Question: Here is what is happening

I cant figure out why the titles in the columns are appearing twice like that. I have the same code on other pages and it does not do this.
'''
var $table = $('#table-javascript').bootstrapTable({
method: 'get',
url: 'bootstrap_database_email_history.php',
height: 300,
cache: false,
striped: true,
pagination: true,
search: false,
pageSize: 20,
pageList: [20, 40, 60, 100, 200],
minimumCountColumns: 2,
clickToSelect: true,
columns: [{
field: 'date',
title: 'Date',
align: 'left',
width: '100'
},{
field: 'email',
title: 'Email',
align: 'left',
width: '20'
},{
field: 'sent',
title: 'Sent',
align: 'center',
width: '20'
},{
field: 'notsent',
title: 'Not Sent',
align: 'center',
width: '20'
}]
});
'''
'''
<table id="table-javascript"></table>
'''
'''
<?
include('../includes/connect.php');
$sql = "SELECT * FROM table WHERE this = '$this' ORDER BY ID DESC";
$result = mysql_query($sql);
$records = mysql_num_rows($result);
if ($records == 0) {
$data['posts'][$i] = $response[$i];
}
$i = 0;
while ($row = mysql_fetch_array($result)) {
$response[$i]['date'] = $row['date'];
$response[$i]['email'] = $row['email'];
$response[$i]['sent'] = $row['sent'];
$response[$i]['notsent'] = $row['notsent'];
$data['posts'][$i] = $response[$i];
$i = $i+1;
unset($slot);
}
echo json_encode($data['posts']);
?>
'''
'''
[{
"date":"04\/30\/15",
"email":"user@user.com",
"sent":"<\/i>",
"notsent":""
},{
"date":"04\/30\/15",
"email":"user@leader.com",
"sent":"<\/i>",
"notsent":""
},{
"date":"04\/30\/15",
"email":"user@admin.com",
"sent":"<\/i>",
"notsent":""
}]
'''
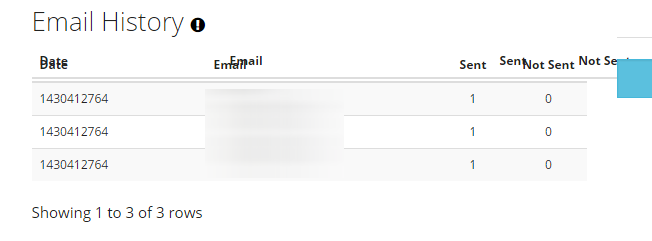
Answer: For me it looks like you haven't attached the css file, i may be wrong, but this example just works: <URL>
'''
var json = [{
"date":"04\/30\/15",
"email":"user@user.com",
"sent":"<\/i>",
"notsent":""
},{
"date":"04\/30\/15",
"email":"user@leader.com",
"sent":"<\/i>",
"notsent":""
},{
"date":"04\/30\/15",
"email":"user@admin.com",
"sent":"<\/i>",
"notsent":""
}];
$('#table-javascript').bootstrapTable({
data: json,
height: 300,
striped: true,
pagination: true,
search: false,
pageSize: 20,
pageList: [20, 40, 60, 100, 200],
minimumCountColumns: 2,
clickToSelect: true,
});
'''